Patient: sex F, age 58
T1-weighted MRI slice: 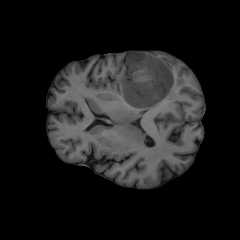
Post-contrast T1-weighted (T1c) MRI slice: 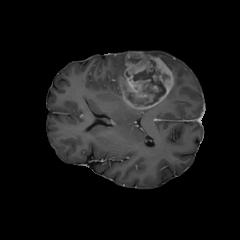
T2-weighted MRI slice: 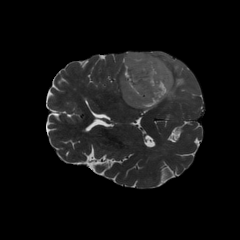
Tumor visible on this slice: yes
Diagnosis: Glioblastoma, IDH-wildtype
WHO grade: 4